Question: I'm working with a sqlite database in android whose entity-relationship diagram is as follows:

What I'm trying to do is to query and return in a cursor all columns from the vehicle_implement table and all tables to its left, joining via the foreign keys depicted in the diagram. In vehicle_implement there are some null implement_ids, and I still want those rows. There aren't, and won't be, any null vehicle_ids. I think that it may not be possible to return anything from the tables to the left of the implement table when implement_id is null, which prevents me from getting all of the columns and rows I want.
I think that this wouldn't be difficult to do using temporary tables, but I'm trying to do this using queryBuilder. I'm open to doing it without queryBuilder if I can still return my results in a cursor from queries to the content provider that fronts the database.
Thanks in advance.
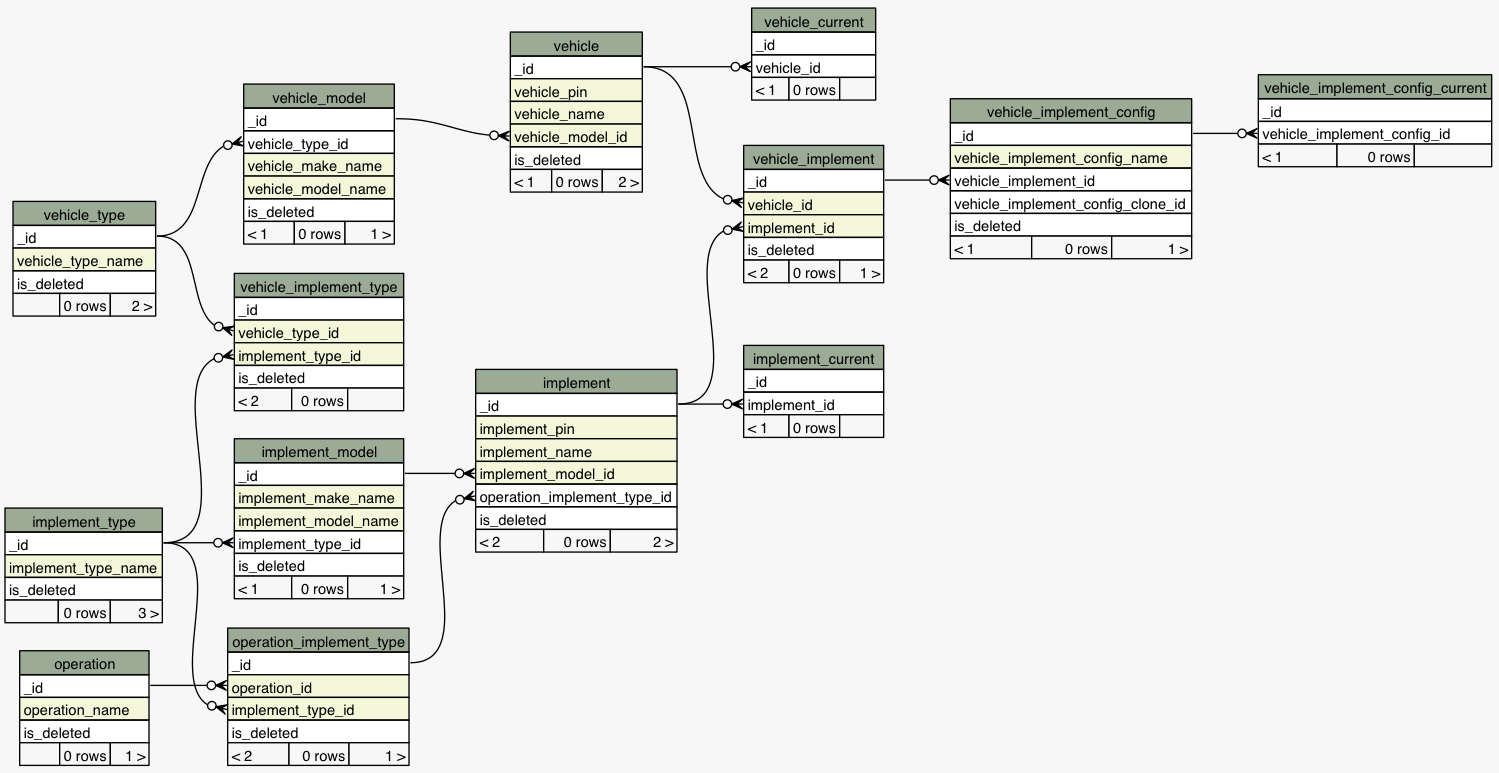
Answer: 'vehicle_implement LEFT JOIN vehicle ON vehicle_implement.vehicle_id = vehicle._id LEFT JOIN implement ON vehicle_implement.implement_id = implement._id LEFT JOIN vehicle_model ON vehicle.vehicle_model_id = vehicle_model._id LEFT JOIN vehicle_type ON vehicle_model.vehicle_type_id = vehicle_type._id LEFT JOIN implement_model ON implement.implement_model_id = implement_model._id LEFT JOIN implement_type ON implement_model.implement_type_id = implement_type._id LEFT JOIN operation_implement_type ON implement_type._id = operation_implement_type.implement_type_id LEFT JOIN operation ON operation_implement_type.operation_id = operation._id'